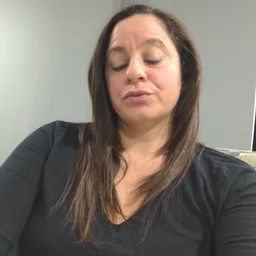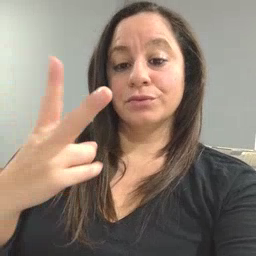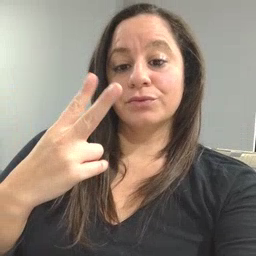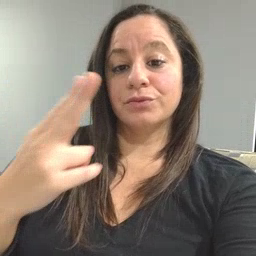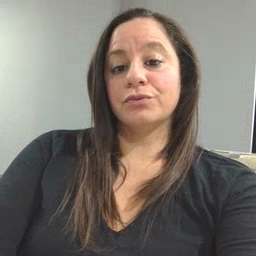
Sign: scissors